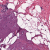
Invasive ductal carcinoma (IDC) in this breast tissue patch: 0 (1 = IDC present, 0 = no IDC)